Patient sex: M
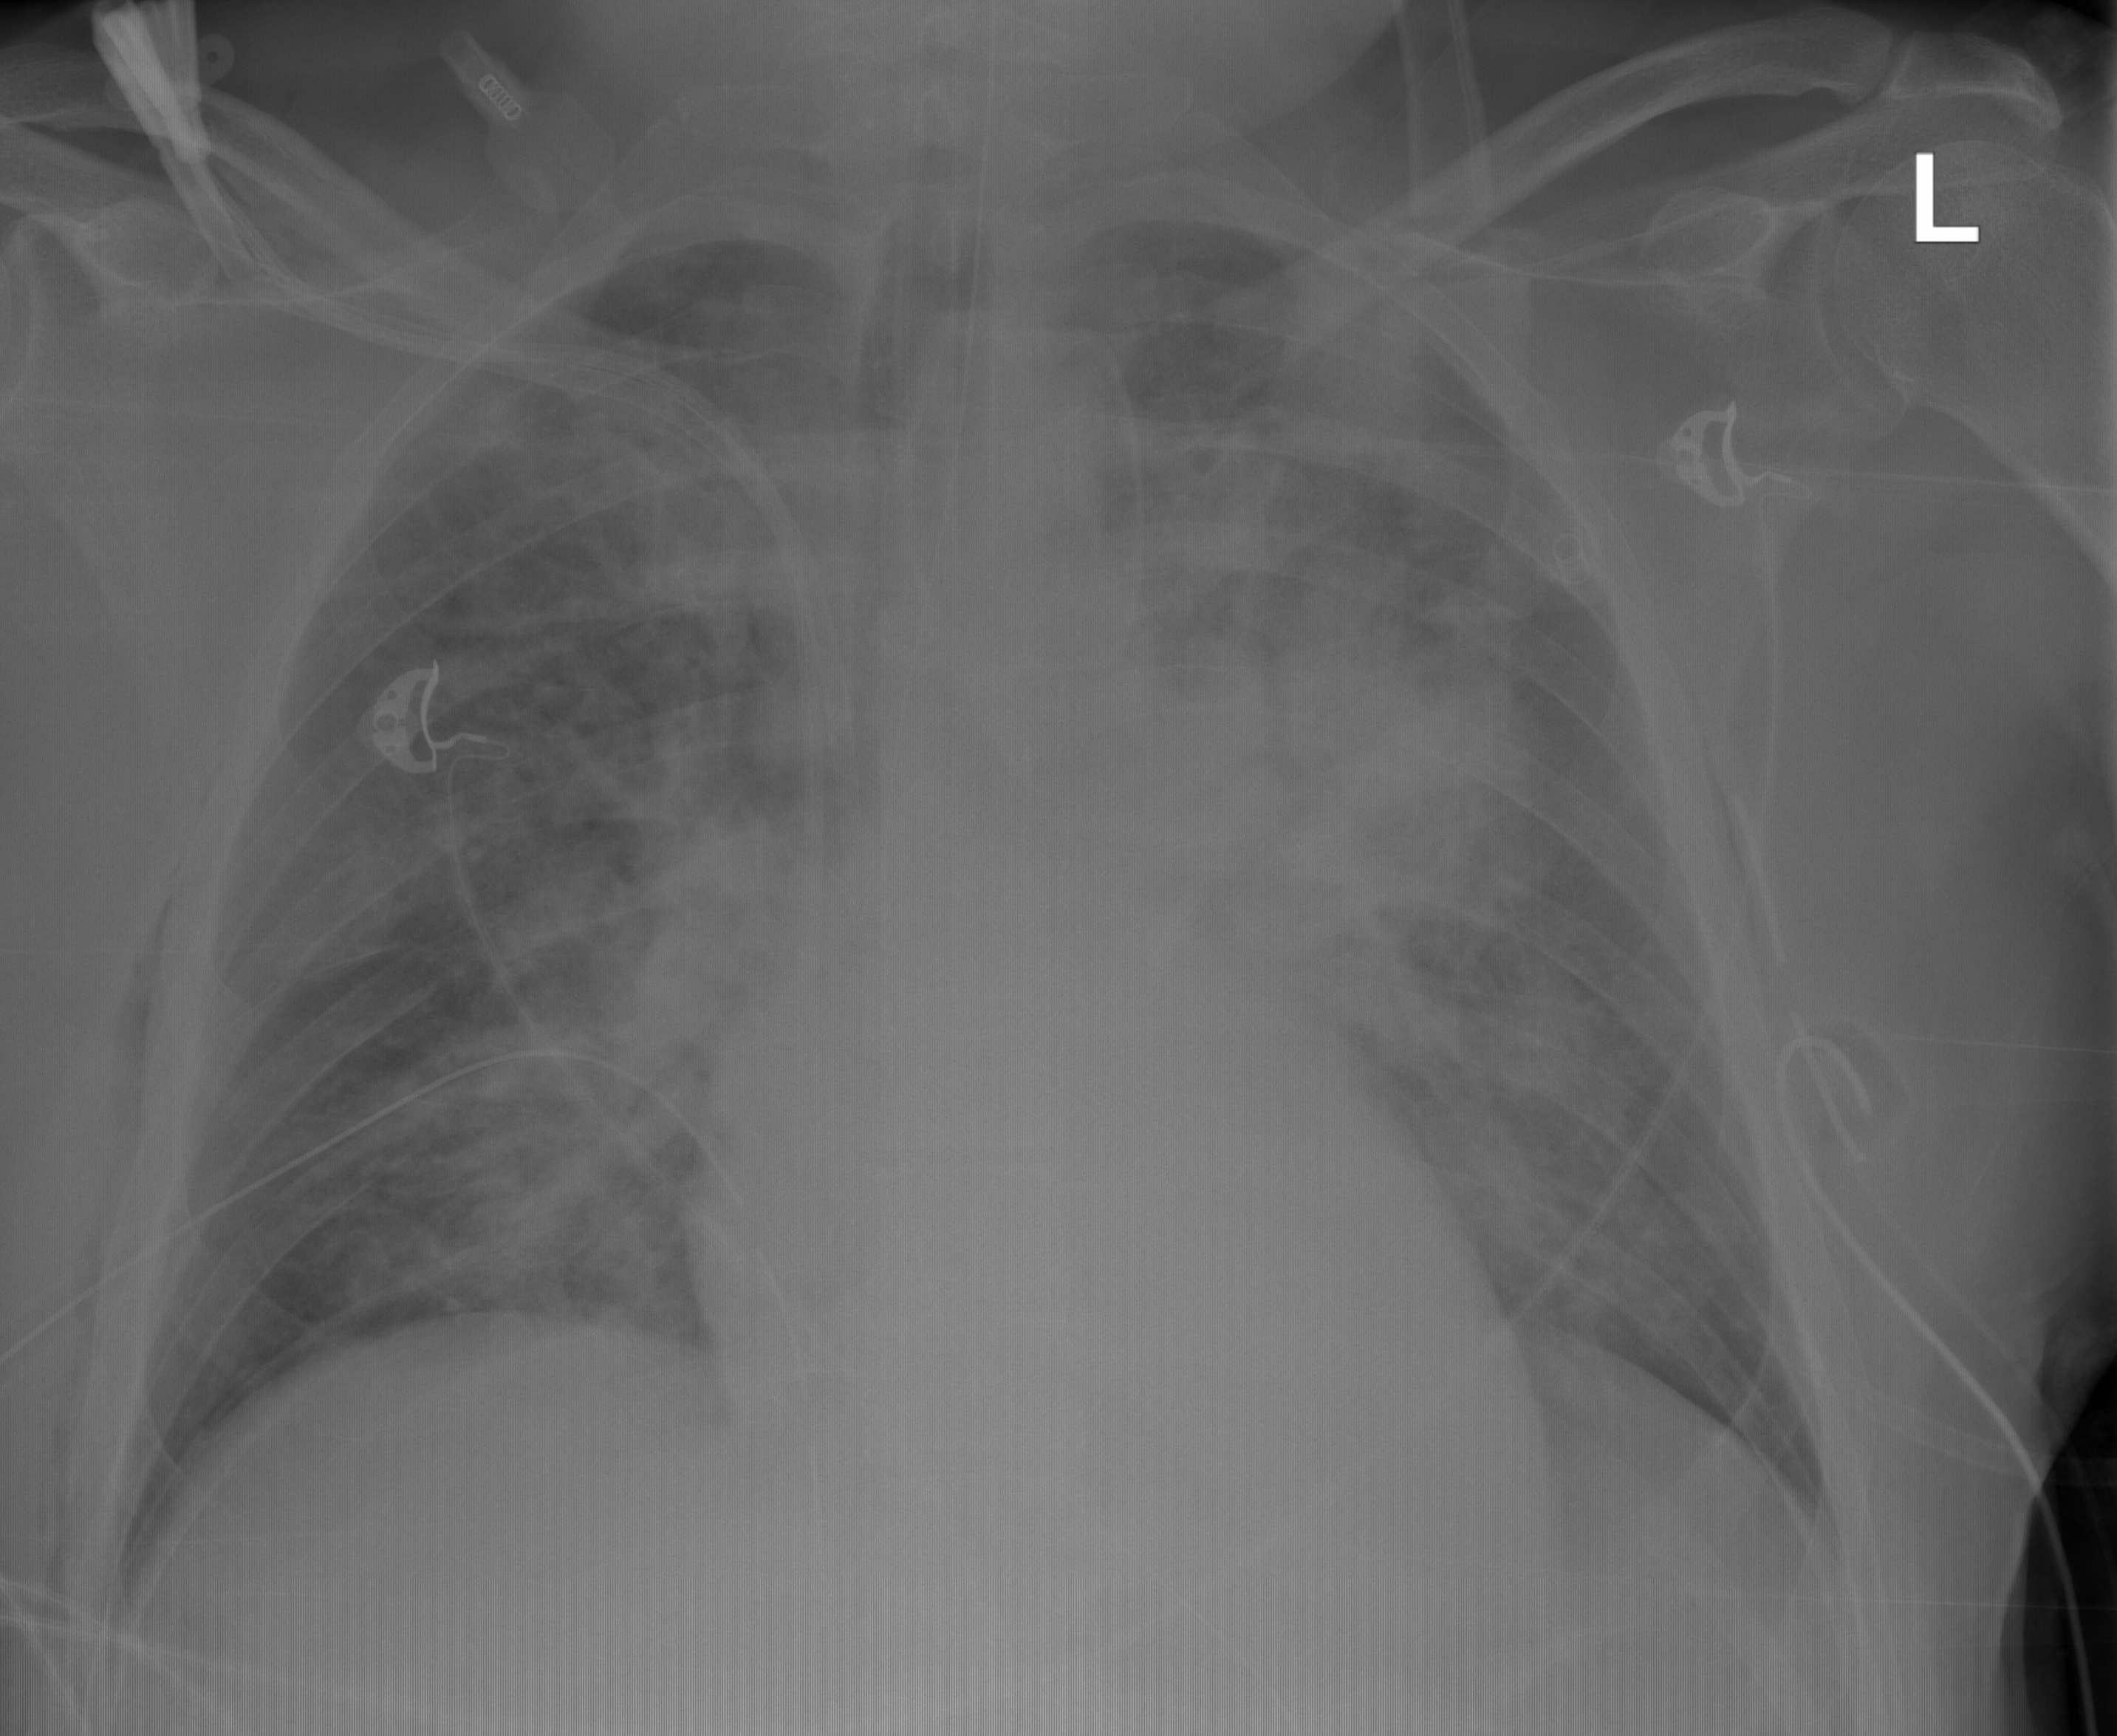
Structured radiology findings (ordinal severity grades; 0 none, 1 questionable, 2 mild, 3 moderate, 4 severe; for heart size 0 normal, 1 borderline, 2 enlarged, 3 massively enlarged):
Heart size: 0
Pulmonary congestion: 2
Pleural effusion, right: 0
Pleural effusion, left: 0
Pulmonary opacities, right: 3
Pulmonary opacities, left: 3
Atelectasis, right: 3
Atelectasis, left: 3